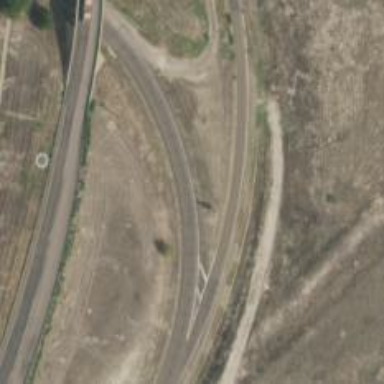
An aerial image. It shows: Tertiary road with asphalt surface and frontage road.